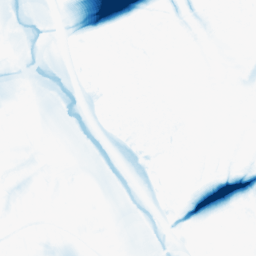
Category: morphological
Decomposition family: morphological_ellipse
Decomposition parameters: operation: closing
width: 50
height: 50
Upsampling method: sinc_hamming
Upsampling parameters: scale: 2
kernel_size: 4
Upsampling scale: 2